六年级 · 计数
 下面是甲、乙两名同学在某一天 24 小时的生活作息活动时间统计图,( ) 同学在学习方面投入的时间比较多。

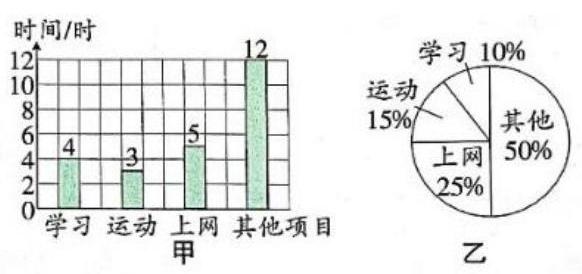
答案: 甲